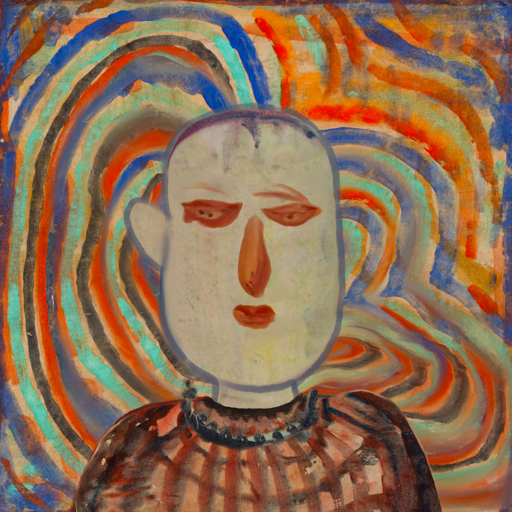
Background: Sisters, Head And Neck Front: Hill_Girl, Face Front: Pious_Lady, Bust: Orphan, Hair Front: Blank, Head Accessory: Blank, Second Necklace: Blank, Necklace: Childish, Baby: Blank